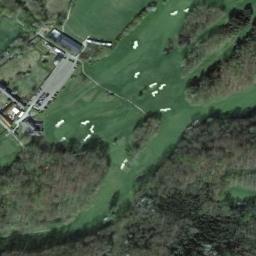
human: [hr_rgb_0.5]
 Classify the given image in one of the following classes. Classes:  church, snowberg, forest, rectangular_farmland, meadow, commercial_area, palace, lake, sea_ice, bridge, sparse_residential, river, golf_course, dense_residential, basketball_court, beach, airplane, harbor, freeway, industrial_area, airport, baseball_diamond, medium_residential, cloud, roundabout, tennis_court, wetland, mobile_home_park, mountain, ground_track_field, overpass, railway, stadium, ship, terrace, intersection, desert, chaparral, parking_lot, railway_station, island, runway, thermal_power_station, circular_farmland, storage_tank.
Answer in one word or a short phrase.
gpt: golf_course